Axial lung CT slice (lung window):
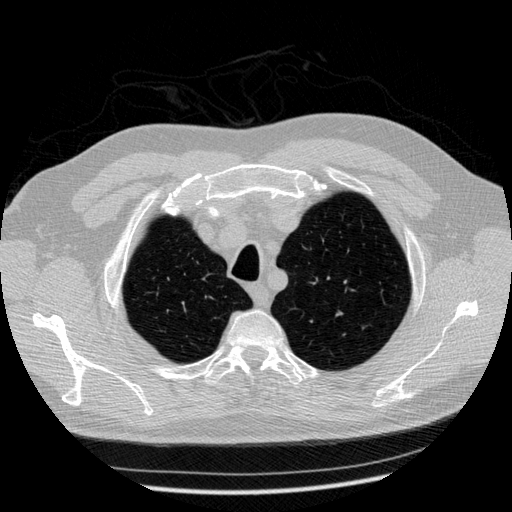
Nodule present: no